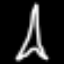
Label: The Eiffel Tower